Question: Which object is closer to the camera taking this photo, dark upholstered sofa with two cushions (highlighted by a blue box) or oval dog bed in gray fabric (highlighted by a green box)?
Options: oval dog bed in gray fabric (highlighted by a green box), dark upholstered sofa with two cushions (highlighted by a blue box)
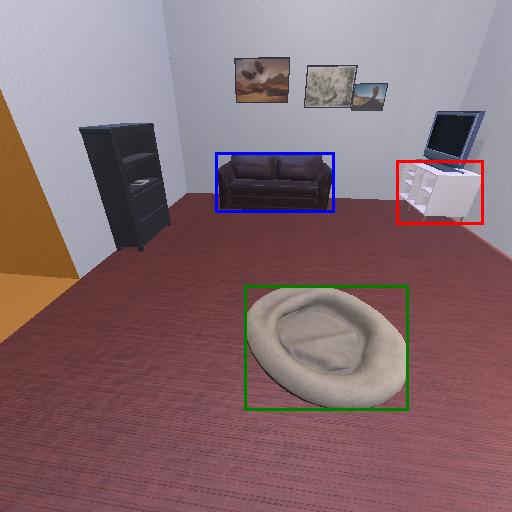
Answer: oval dog bed in gray fabric (highlighted by a green box)